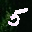
Label: 5